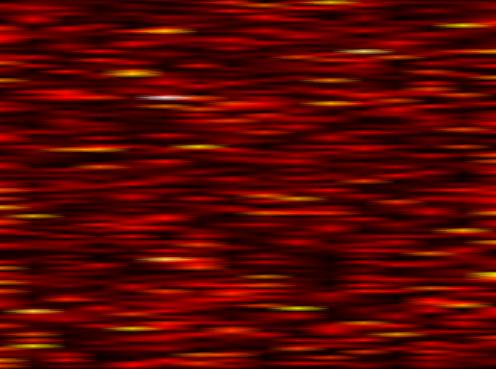
Label: FBMC